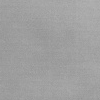
Atmospheric dust classification: dusty